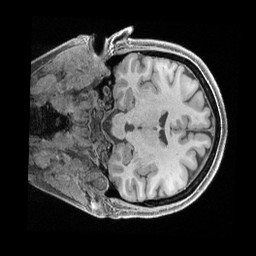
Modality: T1w
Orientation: coronal
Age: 50
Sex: female
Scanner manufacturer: siemens
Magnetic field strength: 3 T
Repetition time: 2.4 s
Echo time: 0.00241 s